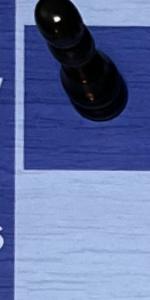
Label: Empty